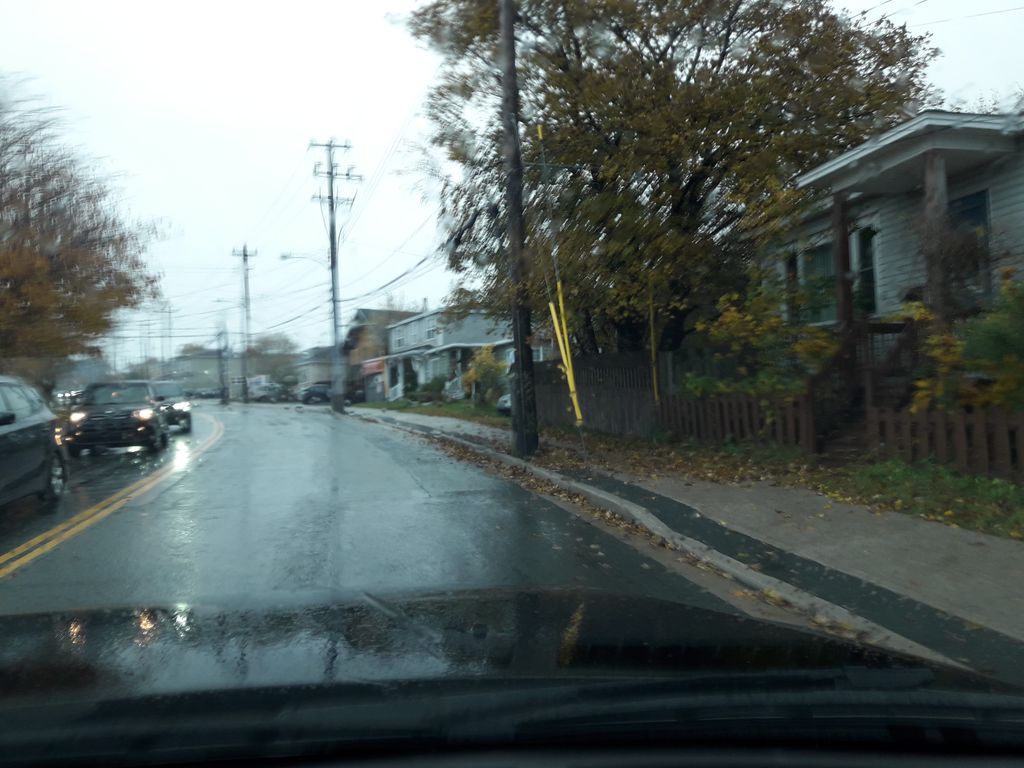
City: st_johns